Question: The Application was working fine until the installation of React-native-Reanimated library but has started to crash post installation when trying to debug remotely. It wouldn't even start again unless re-installed and shows this error:
> Attempt to invoke interface method 'java.lang.String com.facebook.react.bridge.CatalystInstance.getSourceURL()' on a null object reference

The app was not starting but following the installation instructions in the React Reanimated docs got it to work but it now crashes every time I try to connect to a remote debugger.
'''
"dependencies": {
"@react-native-community/cli": "^6.3.0",
"@react-native-community/masked-view": "^0.1.11",
"@react-navigation/native": "^5.9.8",
"@react-navigation/stack": "^5.14.9",
"@reduxjs/toolkit": "^1.6.2",
"axios": "^0.24.0",
"react": "17.0.2",
"react-native": "0.66.3",
"react-native-eject": "^0.1.2",
"react-native-gesture-handler": "^2.1.0",
"react-native-image-pan-zoom": "^2.1.12",
"react-native-image-zoom-viewer": "^3.0.1",
"react-native-reanimated": "^2.3.0",
"react-native-safe-area-context": "^3.3.2",
"react-native-screens": "^3.10.1",
"react-native-swipe-gestures": "^1.0.5",
"react-native-vector-icons": "^9.0.0",
"react-redux": "^7.2.6"
},
"devDependencies": {
"@babel/core": "^7.12.9",
"@babel/runtime": "^7.12.5",
"@react-native-community/eslint-config": "^2.0.0",
"@types/jest": "^26.0.23",
"@types/react-native": "^0.66.4",
"@types/react-native-vector-icons": "^6.4.10",
"@types/react-test-renderer": "^17.0.1",
"babel-jest": "^26.6.3",
"eslint": "^7.14.0",
"jest": "^26.6.3",
"metro-react-native-babel-preset": "^0.66.2",
"react-test-renderer": "17.0.2",
"typescript": "^4.4.4"
},
'''
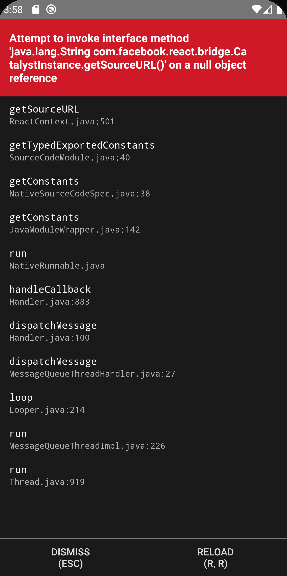
Answer: It is mentioned in their documentation that remote debugging is no longer possible for react-native-reanimated.
ref : <URL>
To use Flipper, refer this doc : <URL>